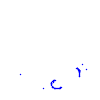
Particle: kaon